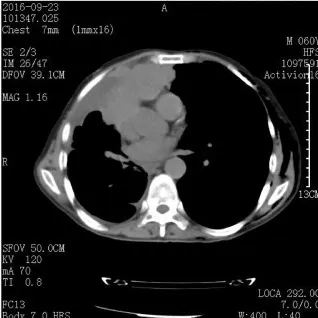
Computed tomography (CT) images of this patient. CT image was collected before.
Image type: radiology (ct)